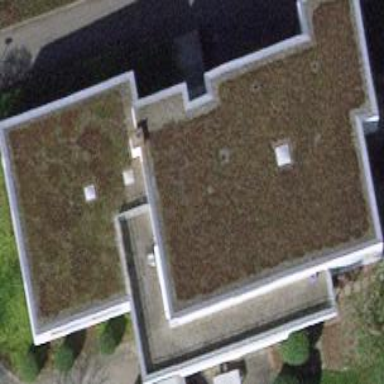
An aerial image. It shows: Building.